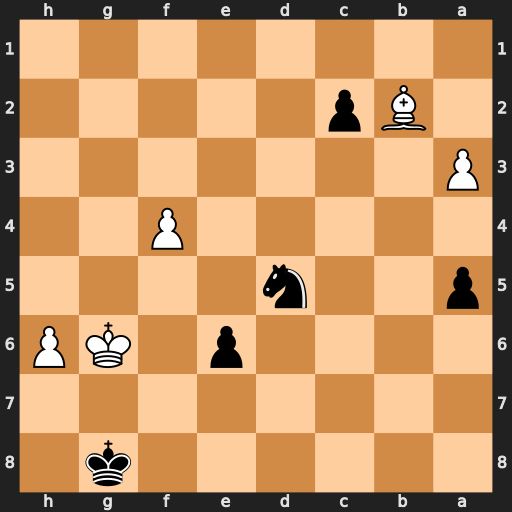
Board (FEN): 6k1/8/4p1KP/p2n4/5P2/P7/1Bp5/8
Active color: b
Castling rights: -
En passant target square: -
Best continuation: Nxf4+ Kf6 Nd3